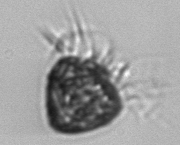
Label: Ciliophora